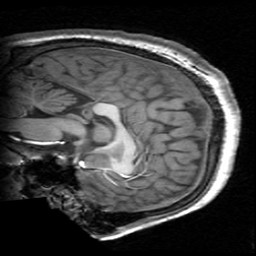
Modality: T1w
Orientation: sagittal
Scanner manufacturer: ge
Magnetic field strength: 3 T
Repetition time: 0.009036 s
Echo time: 0.00184 s